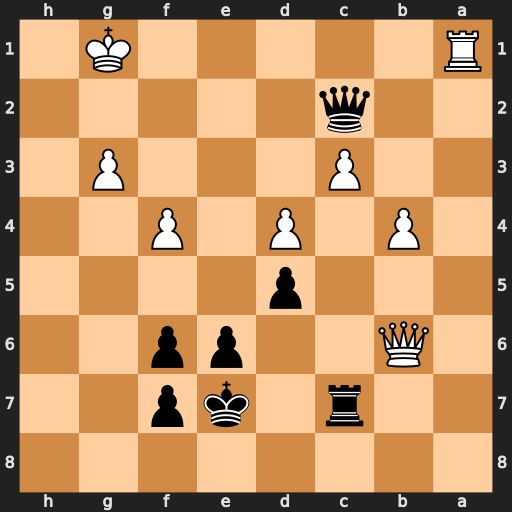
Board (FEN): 8/2r1kp2/1Q2pp2/3p4/1P1P1P2/2P3P1/2q5/R5K1
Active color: b
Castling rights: -
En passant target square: -
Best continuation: Rxc3 Qc5+ Rxc5